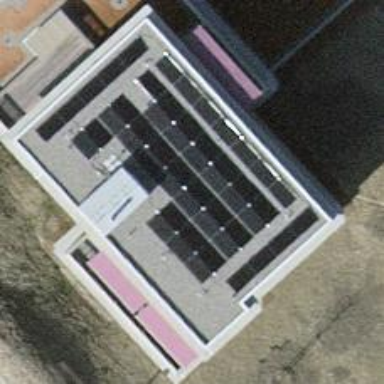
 consisting of solar photovoltaic panels."